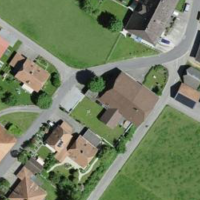
EUNIS habitat code: 55
Species observed at this site:
Acer pseudoplatanus